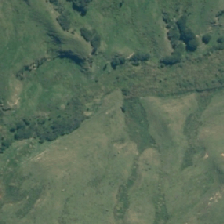
Land cover: herbaceous_freshwater_vege